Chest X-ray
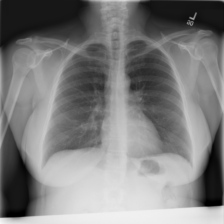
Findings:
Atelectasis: negative
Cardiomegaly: negative
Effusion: negative
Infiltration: negative
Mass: negative
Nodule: negative
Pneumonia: negative
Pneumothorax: negative
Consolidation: negative
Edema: negative
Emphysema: negative
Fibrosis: negative
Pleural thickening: negative
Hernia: negative